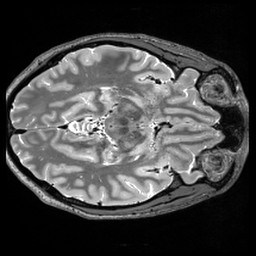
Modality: T2w
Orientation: axial
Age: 46
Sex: male
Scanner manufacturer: siemens
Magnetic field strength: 3 T
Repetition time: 3.2 s
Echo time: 0.56 s